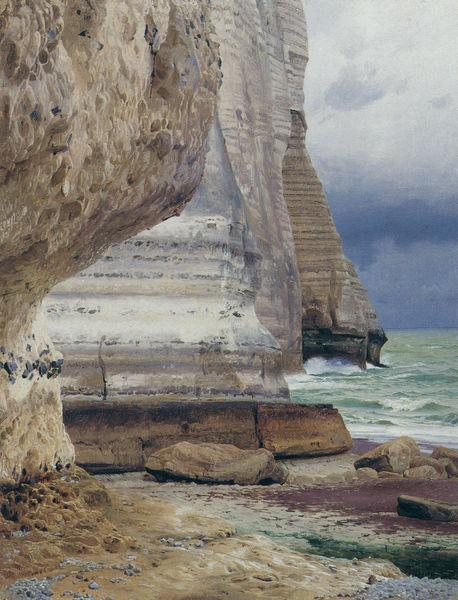
Titel: Felsküste bei Etretat
Künstler: Johann Wilhelm Schirmer
Standort: Karlsruhe
Institution: Staatliche Kunsthalle Karlsruhe
Schlagwörter: blau, dunkel, felsen, gemälde, gestein, himmel, meer, wasser, weiß, wolken, fluss, gelb, grün, landschaft, sand, see, ufer, braun, frankreich, grau, kreide, wolke, beige, stein, steine, natur, gewässer, realismus, schleifen, farbig, gischt, küste, schiff, strand, welle, wellen, abhang, hart, farben, fels, hang, klippen, steilhang, schichten, erosion, schlucht, steil, kies, friedrich, atlantik, brandung, bretagne, sturm, unwetter, wogen, detail, streifen, klippe, steilküste, foto, fotografie, photographie, ebbe, riff, gezeiten, photo, felsne, sandstein, brocken, muscheln, durchbruch, schlagen, rillen, überhang, durchfahrt, kalk, steinwand, felsformation, zerbersten, kie, fotogrphie, normandie, erdschichten, alguen, schluchrt